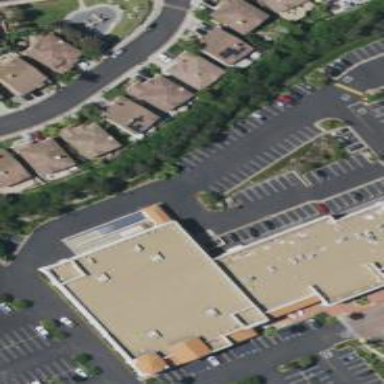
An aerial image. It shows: Building.